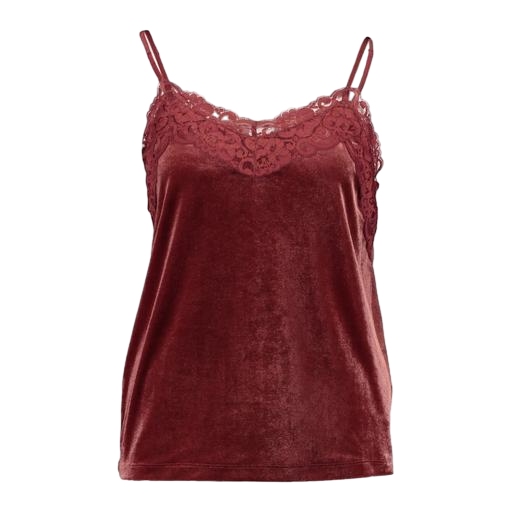
multicolor vila brown lace detail cami, red ee chloe top lace, red pucker lace notch cami, white background